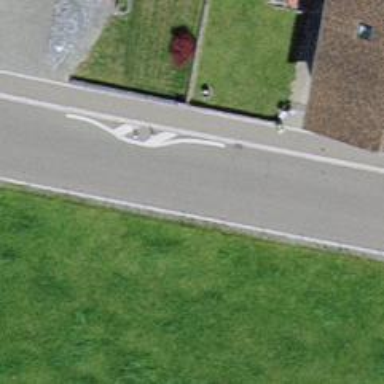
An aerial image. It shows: Chicane for traffic calming.